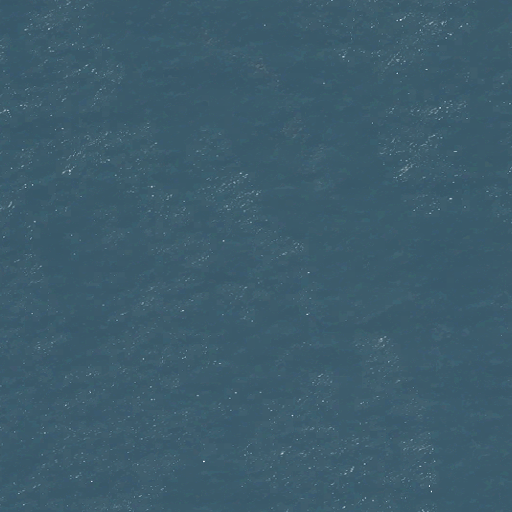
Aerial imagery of bar in Maine named Perry Ledge containing only open water